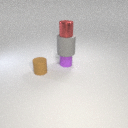
small purple rubber cylinder below large gray rubber cylinder